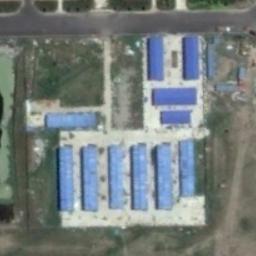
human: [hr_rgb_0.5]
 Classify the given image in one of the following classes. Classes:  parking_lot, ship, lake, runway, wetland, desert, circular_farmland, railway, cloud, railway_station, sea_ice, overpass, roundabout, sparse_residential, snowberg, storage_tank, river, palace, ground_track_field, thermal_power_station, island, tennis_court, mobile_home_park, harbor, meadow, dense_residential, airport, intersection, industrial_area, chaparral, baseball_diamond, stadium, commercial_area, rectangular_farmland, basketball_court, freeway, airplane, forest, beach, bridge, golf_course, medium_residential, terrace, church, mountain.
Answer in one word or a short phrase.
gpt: industrial_area